Question: i am querying from two models:
'''
fq = MyModel.objects.order_by('-added_time')
sq = MySecondModel.objects.order_by('-added_time')
'''
say, querysets are:
'''
1_1, 1_2, 1_3
2_1, 2_2, 2_3
'''
I want:
'''
1_1, 2_1, 1_2, 2_2, 1_3, 2_3
'''
what I tried is:
'''
all_res = list(fq) + list(sq)
'''
but it is giving '1_1, 1_2, 1_3, 2_1, 2_2, 2_3'
what should i do to achieve what i want? I am using 'paginator', so the result should also be a queryset.
:
this is how i am doing now:
'''
fq= MyModel.objects.order_by('-added_time')
sq = MySecondModel.objects.order_by('-added_time')
all_res = sorted(chain(fq, sq),key=attrgetter('-added_time'))
'''
and i have this type of pagination, where i set the left and right side distance in pages.

this left and right distances i set as follows:
'''
min = all_res.number - 5
max = all_res.number + 5
'''
and this lines are giving me error: ''list' object has no attribute 'number'' since 'all_res' is a list.
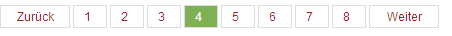
Answer: Do you want to sort them, or do you want to interlace them? If the former,
'''
all_res = sorted(list(fq) + list(sq), key = lambda x: (x[-1], x[0]))
'''